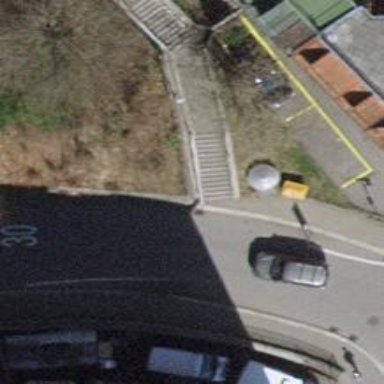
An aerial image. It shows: Paved road with steps.